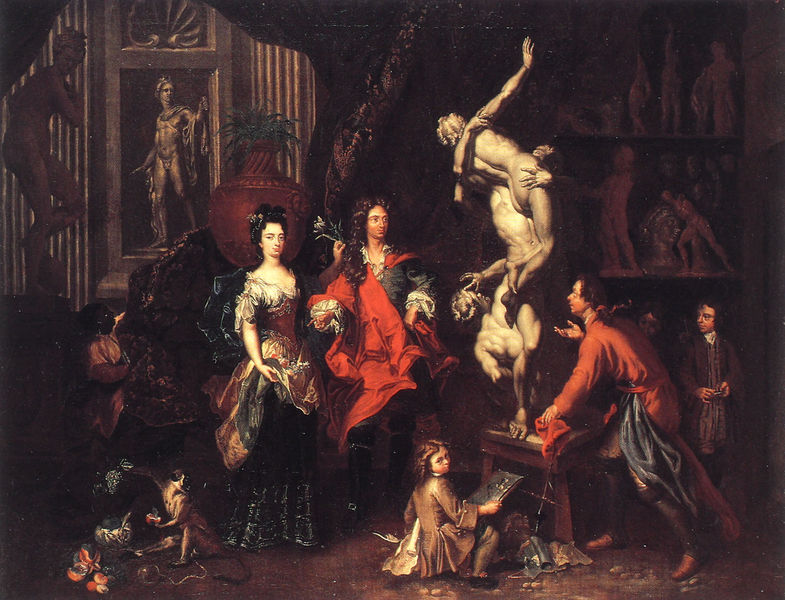
Titel: Die Bildhauerwerkstatt
Künstler: Balthasar van den Bossche
Institution: Köln, Wallraf-Richartz-Museum
Schlagwörter: blätter, dunkel, gemälde, mann, nackt, menschen, blume, blumen, braun, frankreich, frau, kleid, licht, marmor, schwarz, tisch, dame, hund, rot, barock, diener, falten, porträt, öl, gewand, interieur, adel, familie, innen, kind, pflanze, locken, rokoko, genre, kinder, affe, skulptur, statue, vase, perücke, adlig, hintern, lehrer, hof, bank, hocker, figuren, ölgemälde, büste, atelier, junge, buch, künstler, raub, kunst, ehepaar, skulpturen, statuen, schwarzer, sklave, zeichnen, griechisch, griechenland, mohr, adlige, regale, prunk, bildhauer, dekadent, perrücke, nakct, stauen, pygmalion, kokotte, steinhauer, raub der sabinerinnen, sttue, ateler, porträtierung